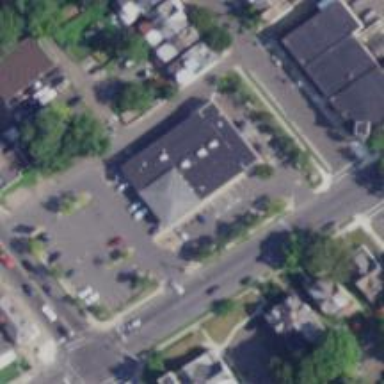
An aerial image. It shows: Pharmacy providing healthcare services.